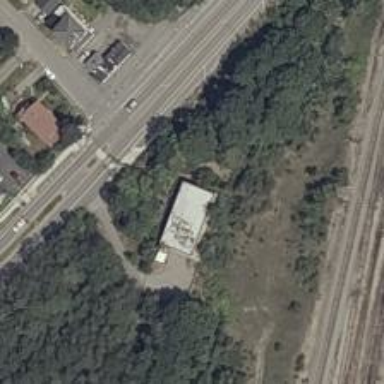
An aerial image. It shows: Service building.